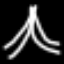
Label: The Eiffel Tower